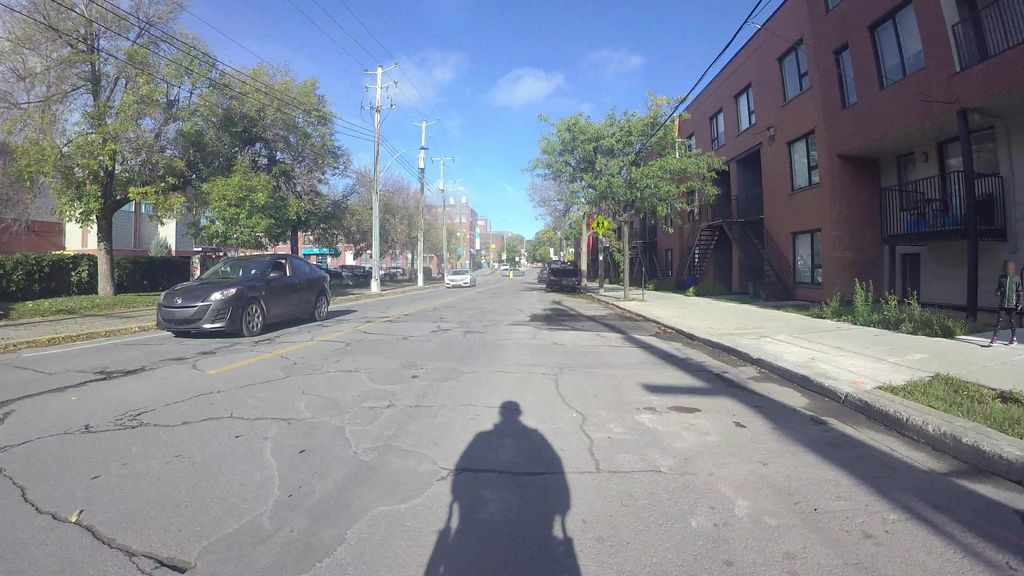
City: montreal